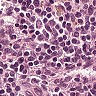
Metastatic tissue present: no